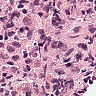
Metastatic tissue present: no